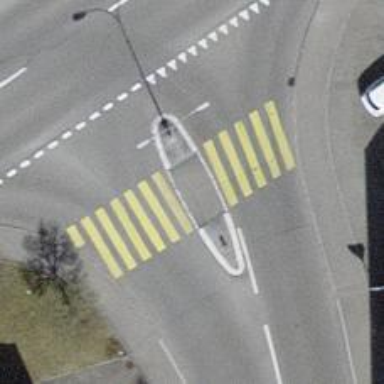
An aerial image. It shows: Uncontrolled crossing with yellow zebra marking and island in the middle.